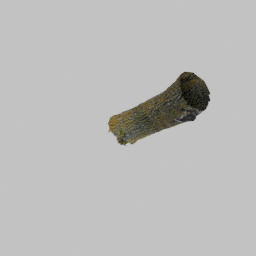
Label: nature